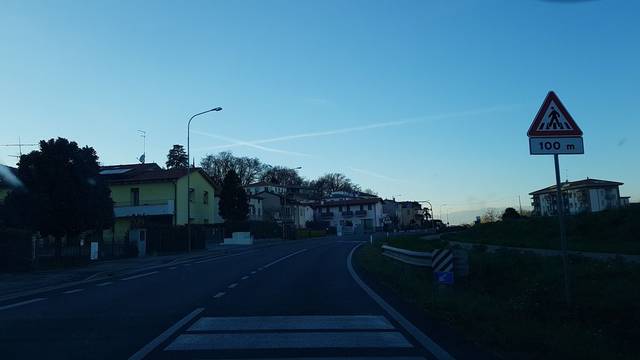
Region: Italy
Coordinates: 45.494, 11.591